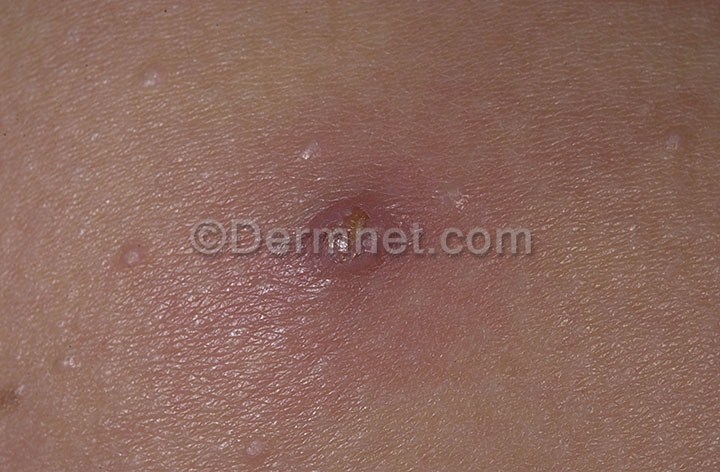
Disease: Warts Molluscum and other Viral Infections